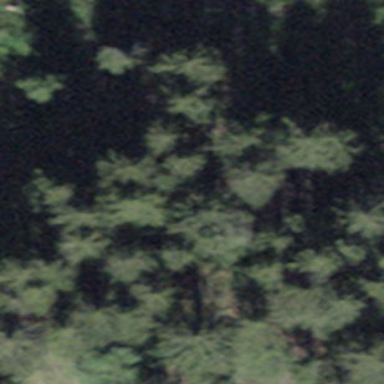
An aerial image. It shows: Forest area.